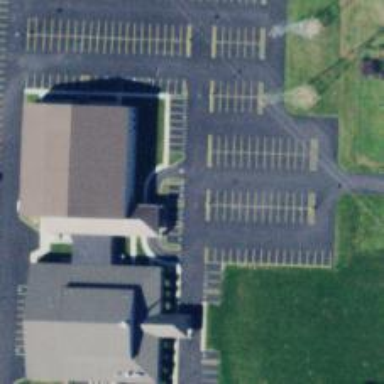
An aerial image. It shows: Beautiful church building.